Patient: sex F, age 54
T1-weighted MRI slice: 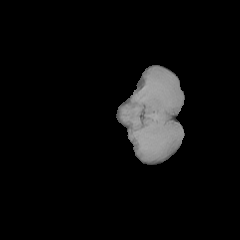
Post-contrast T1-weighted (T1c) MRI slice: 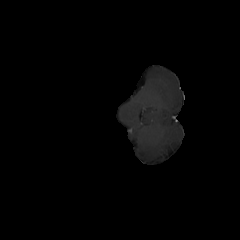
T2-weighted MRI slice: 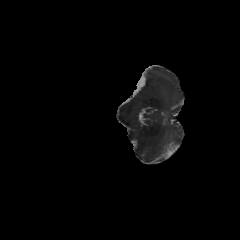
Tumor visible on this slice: no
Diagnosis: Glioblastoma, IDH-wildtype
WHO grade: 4